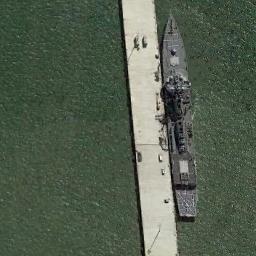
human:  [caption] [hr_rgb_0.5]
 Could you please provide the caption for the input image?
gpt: The ship is docked at the dock and the water is green .

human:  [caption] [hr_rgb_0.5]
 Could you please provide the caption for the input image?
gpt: There are many cars beside the ship .

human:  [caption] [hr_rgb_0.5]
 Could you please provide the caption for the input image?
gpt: An iron cyan ship docked by the dock .

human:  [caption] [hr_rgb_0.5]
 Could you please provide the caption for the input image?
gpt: There is a ship in the green water on the shore .

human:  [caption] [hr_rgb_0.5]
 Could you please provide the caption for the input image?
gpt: The black ship is at the harbor .